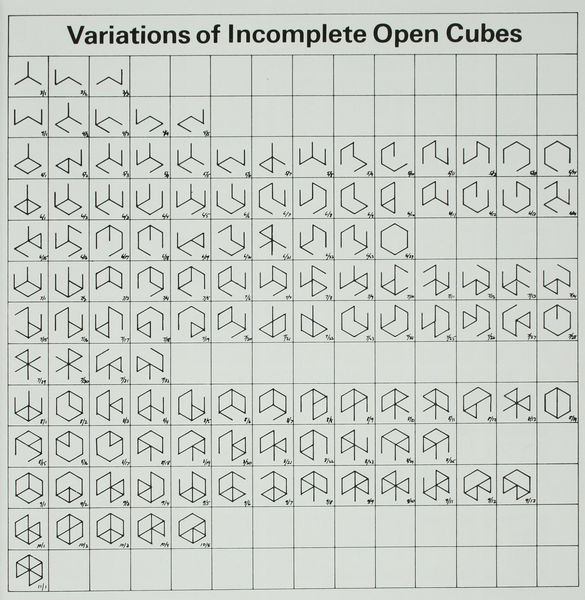
Titel: Variations of incomplete open Cubes
Künstler: Sol Lewitt
Standort: New Britain, Conn.
Institution: Museum of American Art
Schlagwörter: weiß, grau, schwarz, zeichen, zeichnung, muster, schrift, graphik, linien, figuren, striche, buchstaben, kästchen, lewitt, quadrat, kuben, anordnung, symbole, variationen, mathematik, rune, sechsecke, sol lewitt, variation, wuadrate, code, cubes, kodierung, mields, sonderzeichen, verschlüsselung